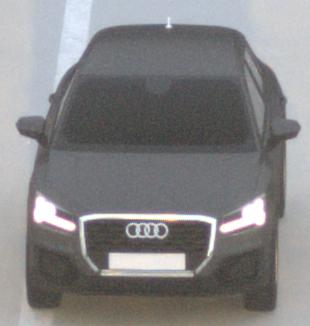
Make: Audi
Model: Q2
Model produced from: 2016
Model produced until: 2020
Doors: 5
Color: gray
Road condition: dry road
Daytime: sunrise or sunset
Contrast: low contrast